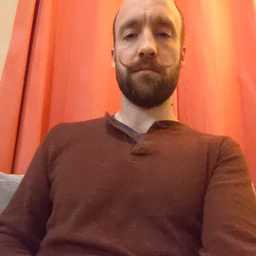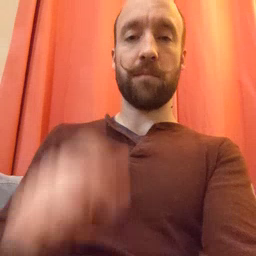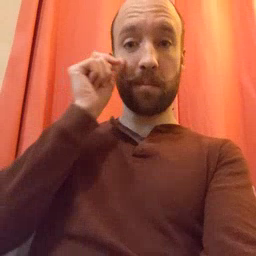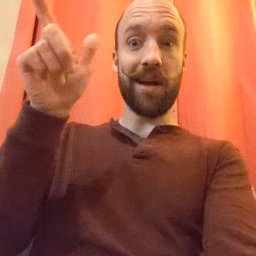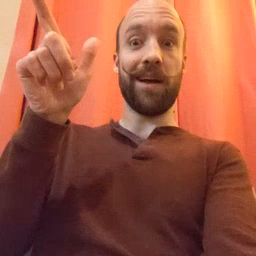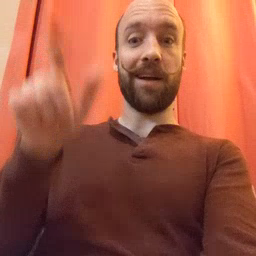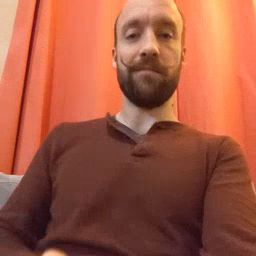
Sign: wake